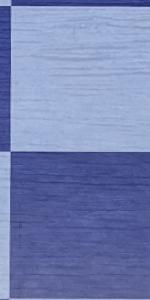
Label: Empty